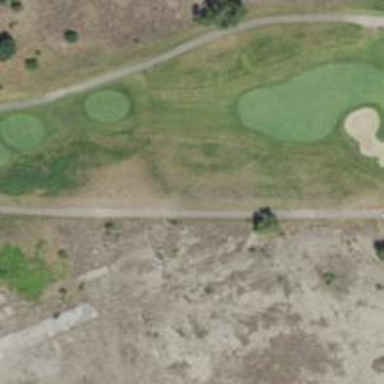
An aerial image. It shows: Area of rough grass used for golf.